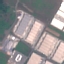
Land use / land cover class: Industrial